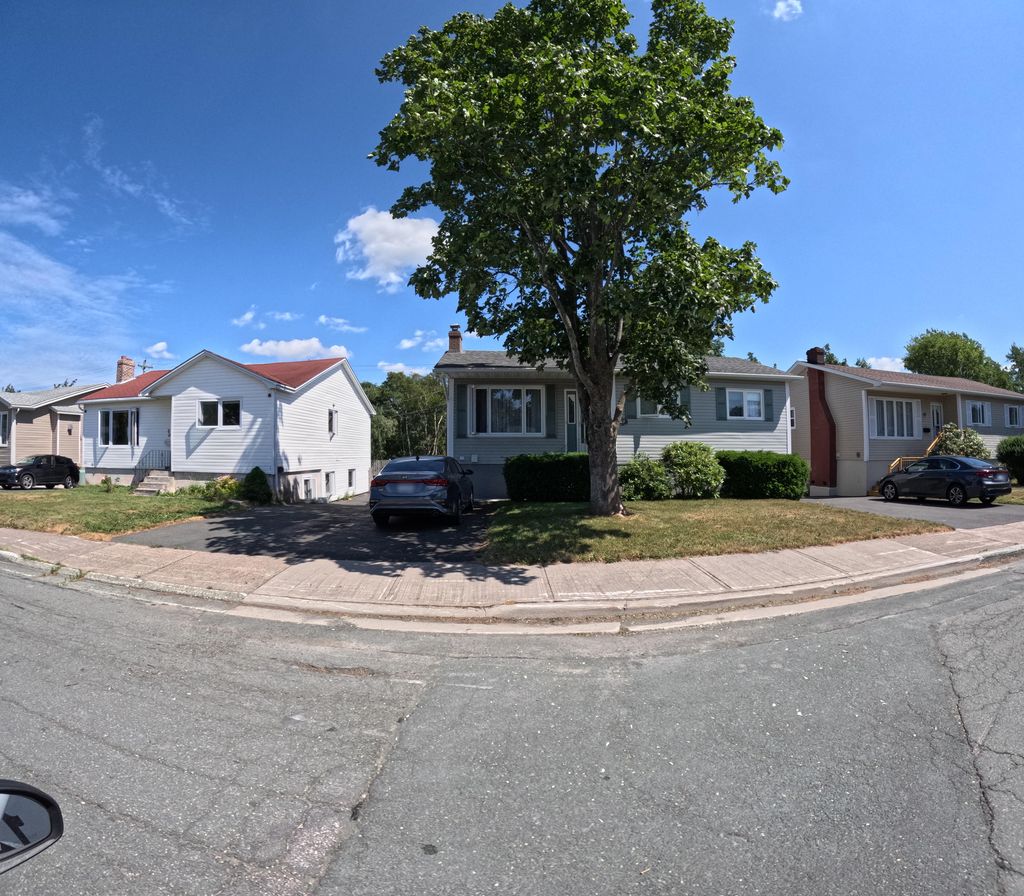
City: st_johns